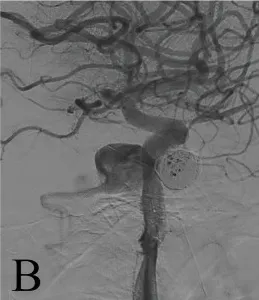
Angiography of right internal carotid artery. Intraoperative DSA for coil embolization (B).
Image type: radiology (x_ray)